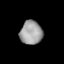
Tissue: lung
Cell type: Endothelial cells
Senescence score: 0.2424
Nuclear area (px): 519
Mean DAPI intensity: 156.75